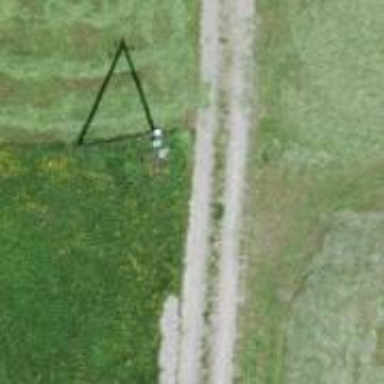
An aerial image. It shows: Power pole.